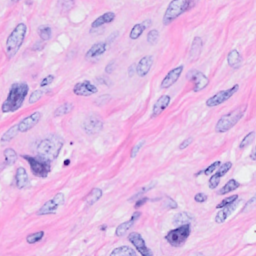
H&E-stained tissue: Breast